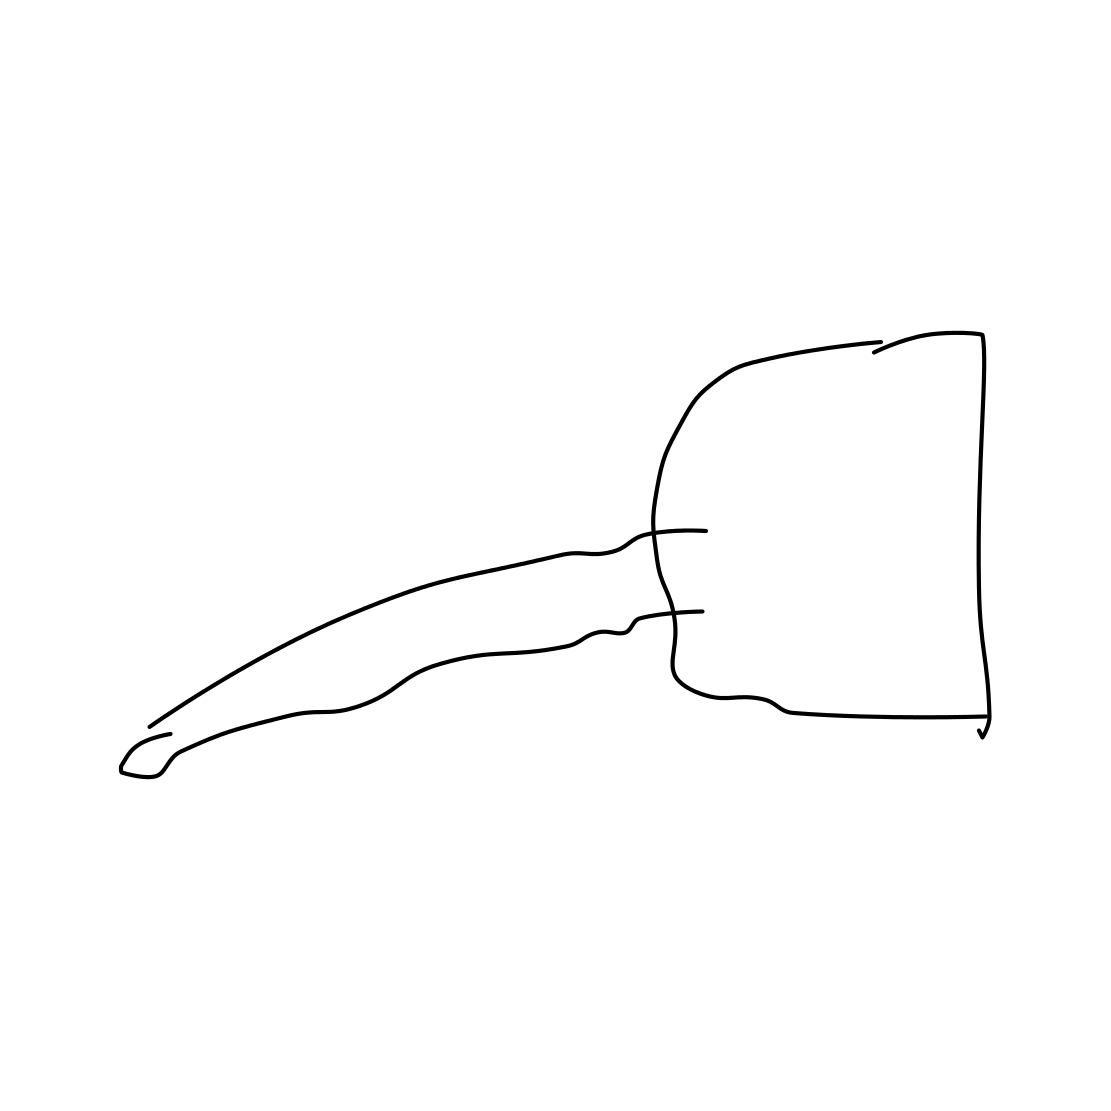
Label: shovel